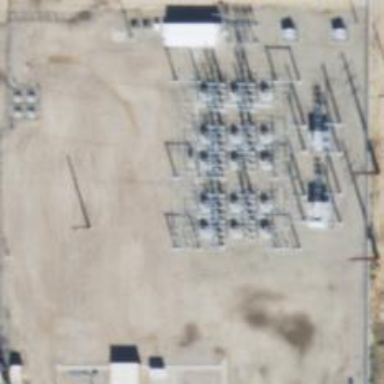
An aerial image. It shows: Switch used for power control.